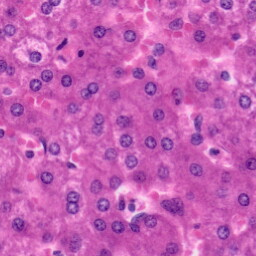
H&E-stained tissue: Liver